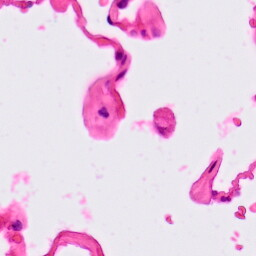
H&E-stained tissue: Lung